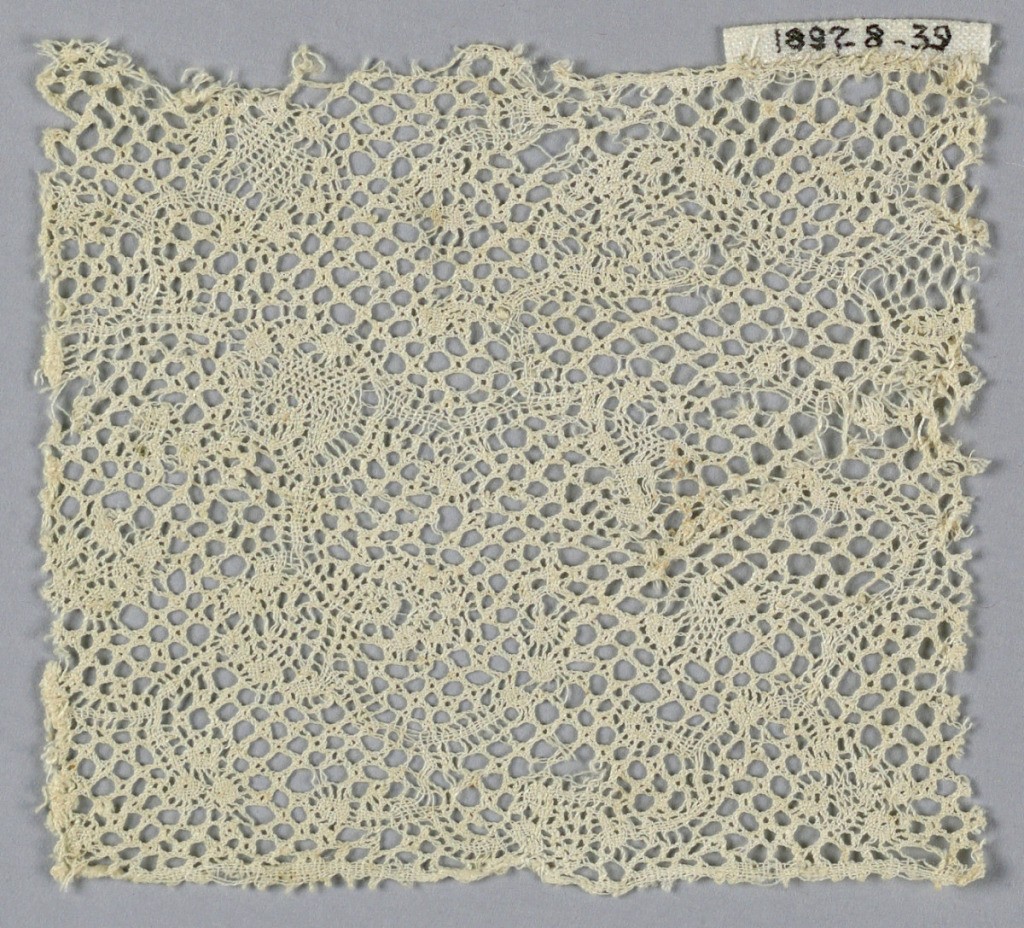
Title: Fragment
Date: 17th–18th century
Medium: linen Technique: bobbin lace
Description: Binche-style fragment with scrolling stems with blossoms and leaves. "Cinq trous" ground.